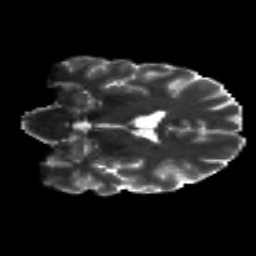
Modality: T2w
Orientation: coronal
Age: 30
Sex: male
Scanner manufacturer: siemens
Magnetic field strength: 3 T
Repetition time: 8.8 s
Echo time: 0.085 s